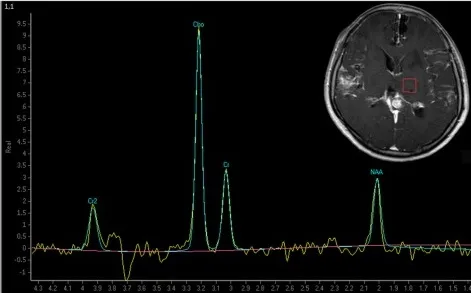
Brain magnetic resonance imaging 1 year after symptoms onset. The subarachnoid space was markedly enlarged. More contrasted cyst-like lesions were present in the Sylvian fissure, the dilated cortex, and the left basal ganglia area and a new non-contrasted solid lesion appeared in the left paraventricular white matter. Magnetic resonance spectroscopy indicated a Cho/Cr wave ratio higher than 2.5 in the left thalamus and basal ganglia area.
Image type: radiology (mri)